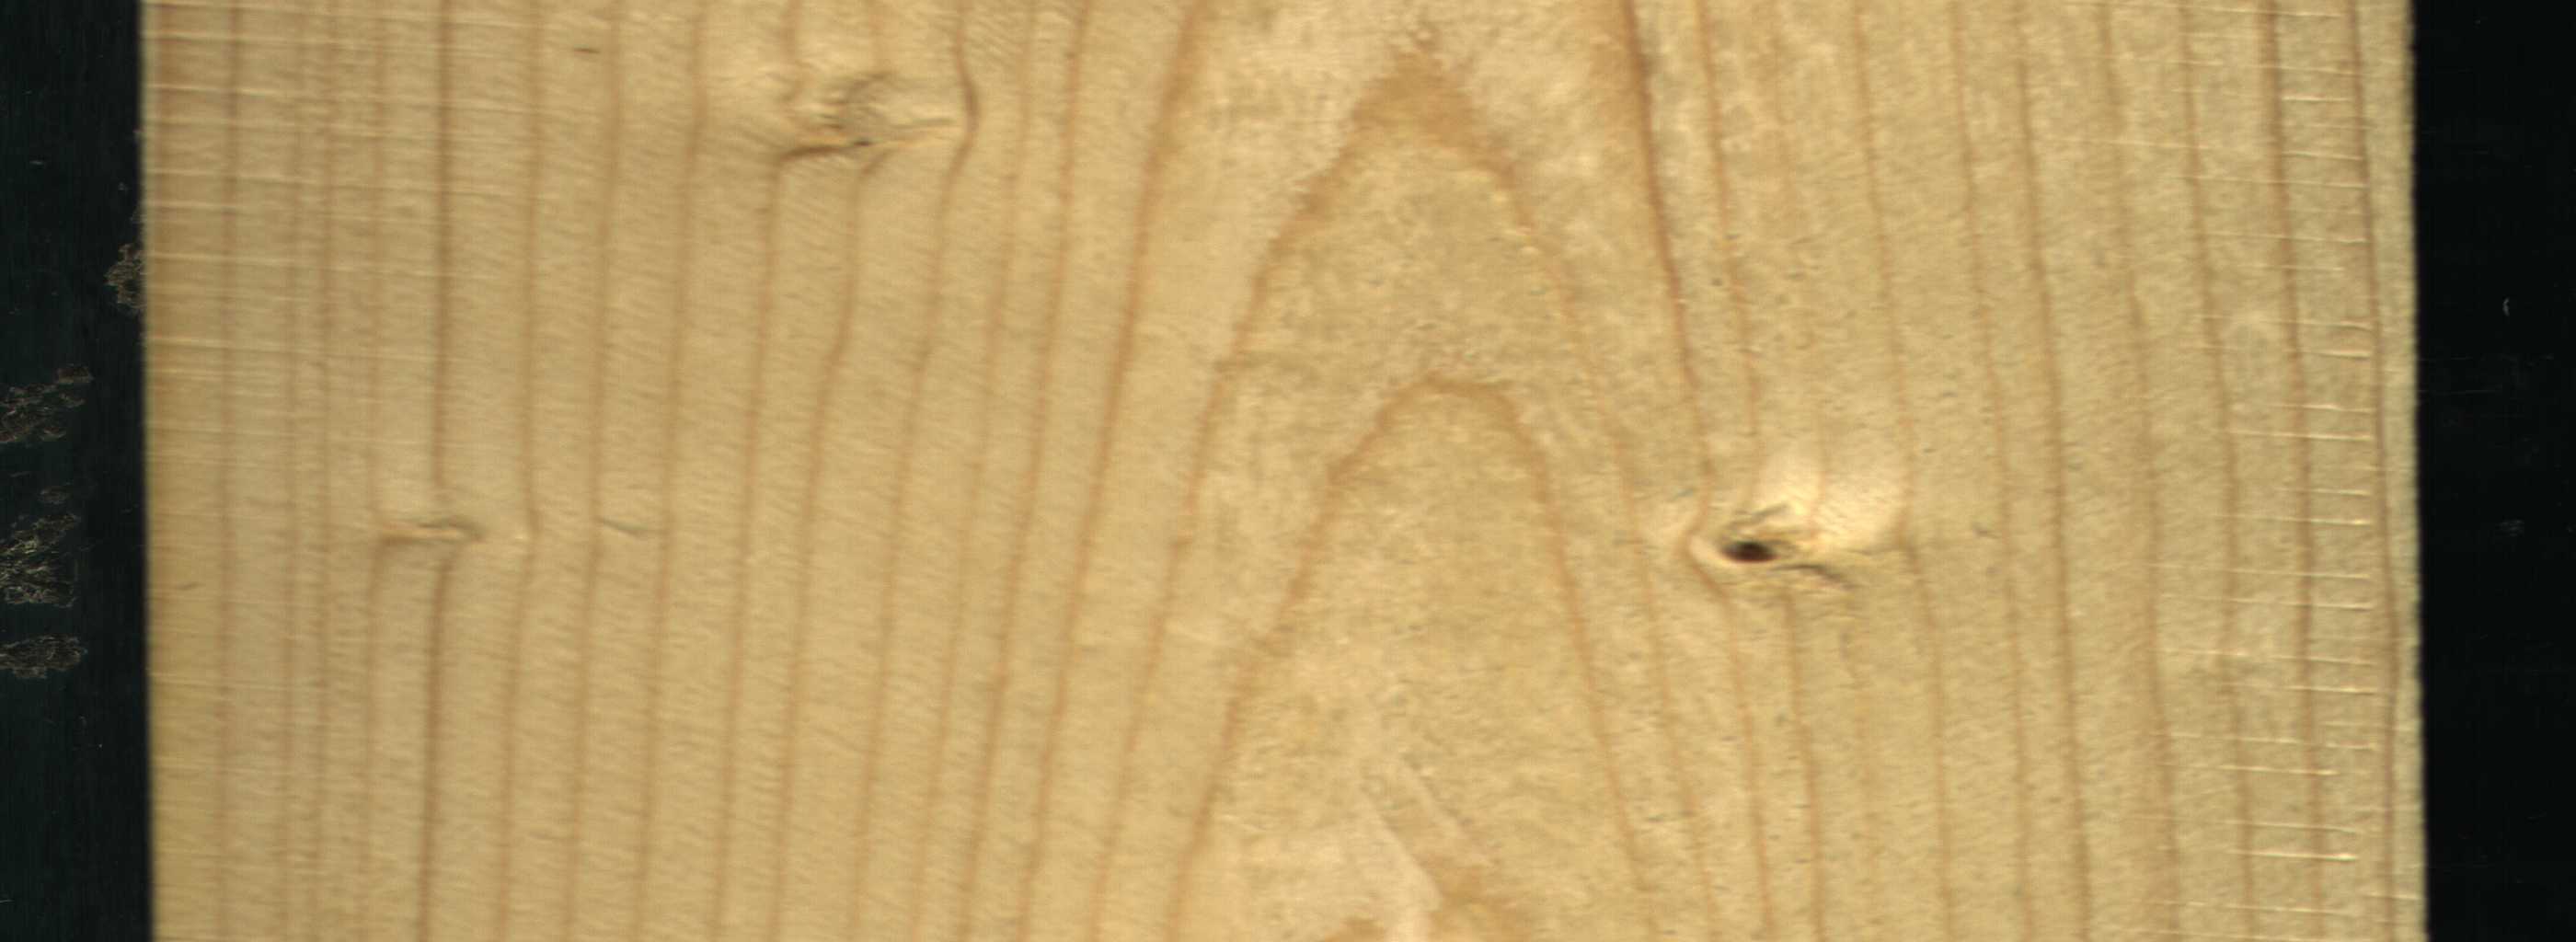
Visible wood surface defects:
Dead_Knot